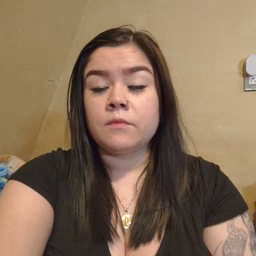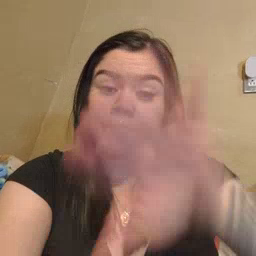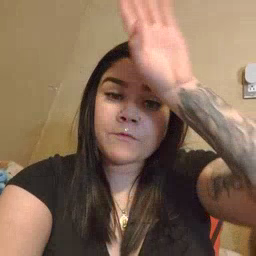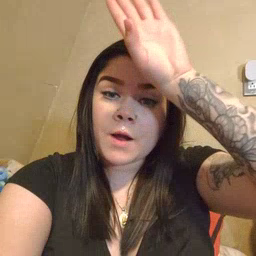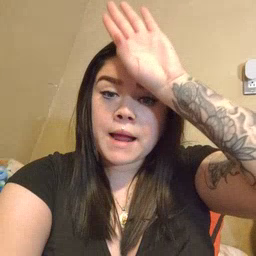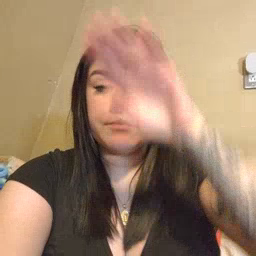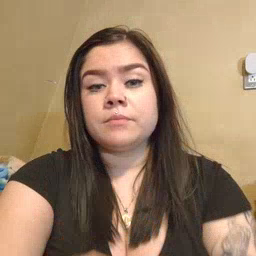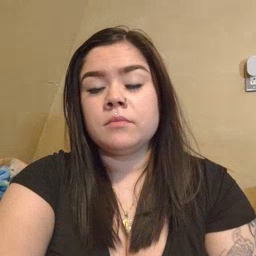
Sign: fireman